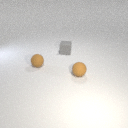
small brown rubber sphere to the left of small brown rubber sphere